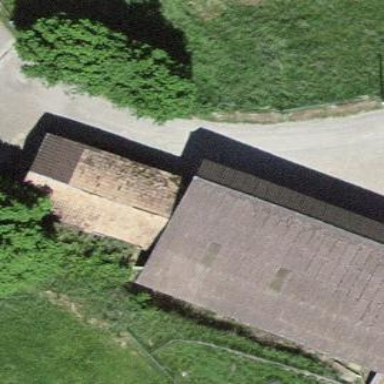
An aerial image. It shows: Rural barn.